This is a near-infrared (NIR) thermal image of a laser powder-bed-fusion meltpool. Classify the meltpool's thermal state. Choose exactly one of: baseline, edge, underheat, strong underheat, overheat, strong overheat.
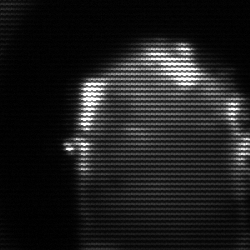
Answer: baseline